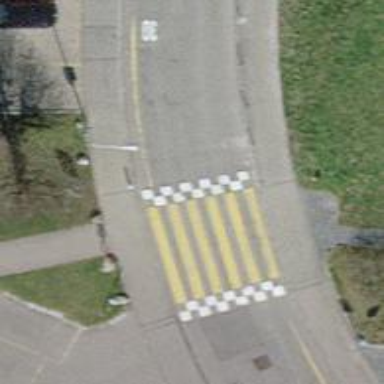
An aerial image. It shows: Marked crossing with traffic calming cushion on the road.